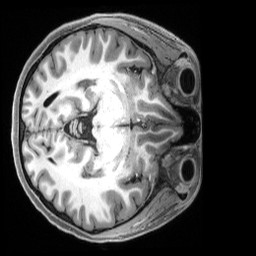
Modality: T1w
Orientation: axial
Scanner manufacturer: siemens
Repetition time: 2.5 s
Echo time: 0.00231 s